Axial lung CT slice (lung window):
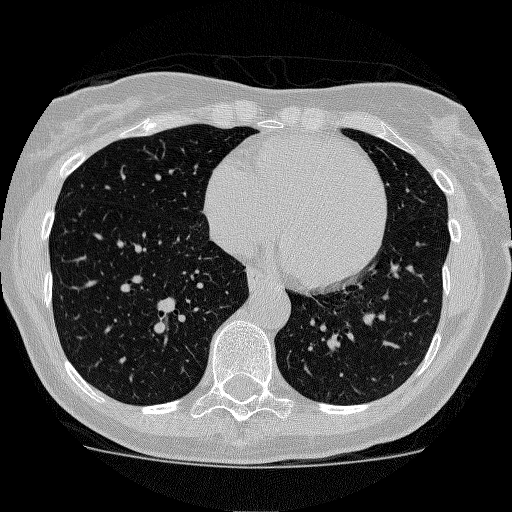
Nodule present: no